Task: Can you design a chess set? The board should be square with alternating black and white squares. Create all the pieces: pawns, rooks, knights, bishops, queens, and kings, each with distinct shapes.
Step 2041:
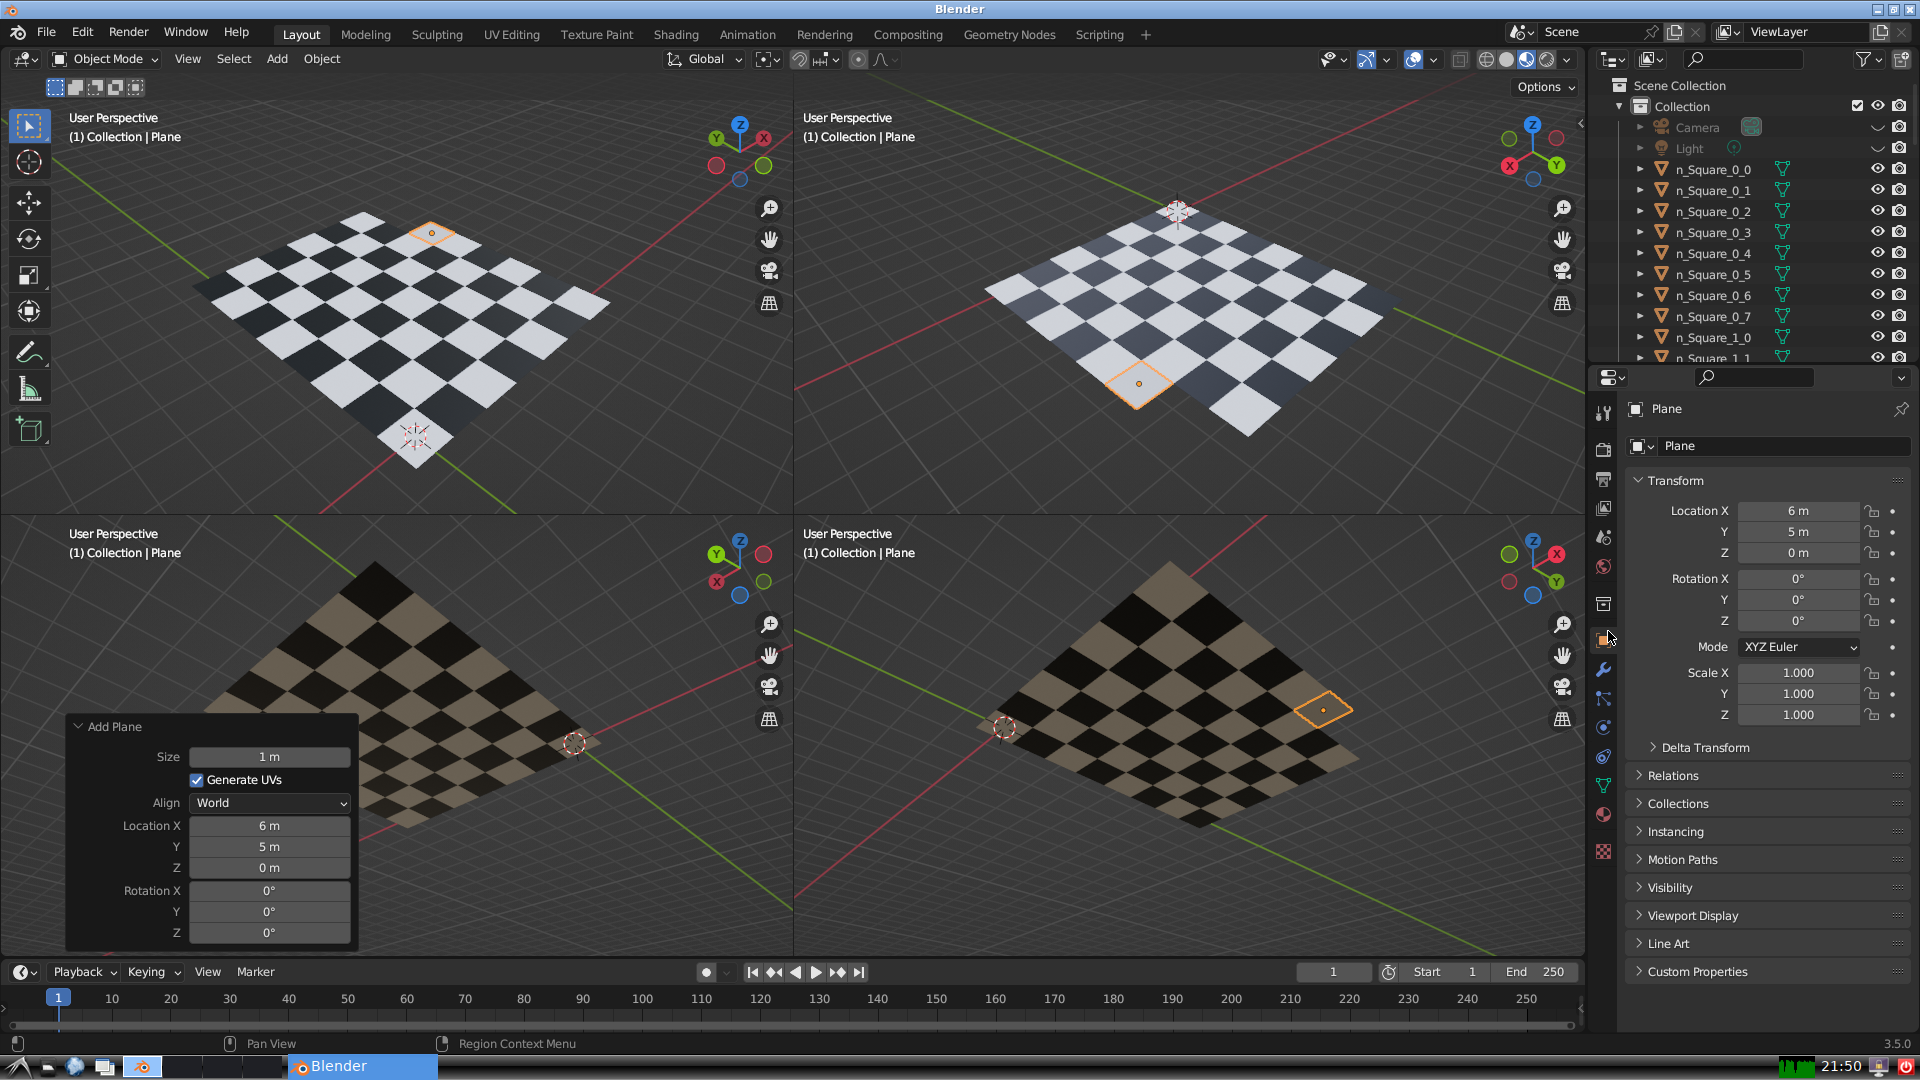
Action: {"mouse_move": [1732, 445]}